Field crop: tomato
Growth stage: 2
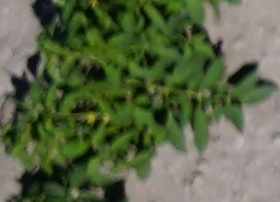
Species: tomato